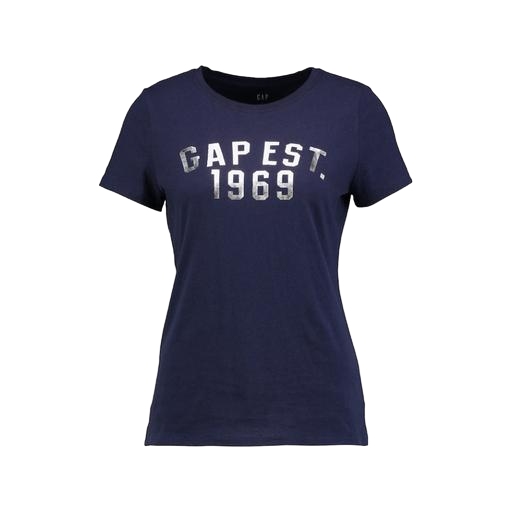
women's tee, t-shirt twist graphic, woman's tshirt, white background